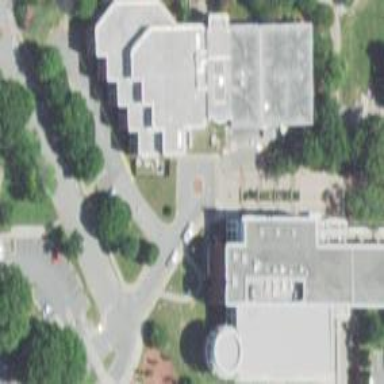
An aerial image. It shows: School building.